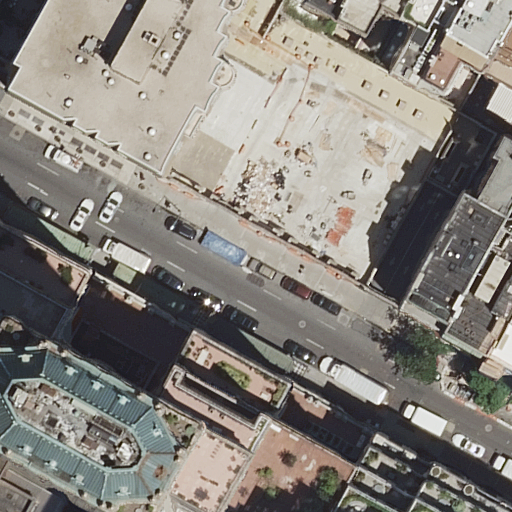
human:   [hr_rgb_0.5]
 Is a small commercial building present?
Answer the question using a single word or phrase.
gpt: no

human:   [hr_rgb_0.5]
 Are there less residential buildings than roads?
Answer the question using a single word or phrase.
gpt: no

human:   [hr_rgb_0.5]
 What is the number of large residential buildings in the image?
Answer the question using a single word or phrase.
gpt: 2

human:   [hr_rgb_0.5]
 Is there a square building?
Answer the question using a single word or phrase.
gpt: no

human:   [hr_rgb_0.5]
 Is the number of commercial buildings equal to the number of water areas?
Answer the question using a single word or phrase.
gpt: yes

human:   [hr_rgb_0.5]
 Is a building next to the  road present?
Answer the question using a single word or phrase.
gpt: yes

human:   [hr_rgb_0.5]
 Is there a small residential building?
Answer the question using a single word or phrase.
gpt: yes

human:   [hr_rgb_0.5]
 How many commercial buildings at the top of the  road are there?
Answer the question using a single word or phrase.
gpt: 0

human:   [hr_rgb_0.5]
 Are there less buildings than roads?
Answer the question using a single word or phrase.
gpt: no

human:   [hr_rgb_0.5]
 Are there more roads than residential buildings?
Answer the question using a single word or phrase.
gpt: no

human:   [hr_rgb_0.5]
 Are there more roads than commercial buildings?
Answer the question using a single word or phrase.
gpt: yes

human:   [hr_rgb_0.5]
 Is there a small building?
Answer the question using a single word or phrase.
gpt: yes

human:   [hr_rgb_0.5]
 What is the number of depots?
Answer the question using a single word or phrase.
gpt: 0

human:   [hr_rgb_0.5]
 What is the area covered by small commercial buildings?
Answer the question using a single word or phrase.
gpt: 0m2

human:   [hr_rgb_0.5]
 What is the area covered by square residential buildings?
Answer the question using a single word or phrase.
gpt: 0m2

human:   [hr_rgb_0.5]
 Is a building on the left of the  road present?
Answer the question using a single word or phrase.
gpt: yes

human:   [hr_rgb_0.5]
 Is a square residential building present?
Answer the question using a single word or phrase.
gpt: no

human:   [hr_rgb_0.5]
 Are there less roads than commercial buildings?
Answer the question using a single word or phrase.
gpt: no

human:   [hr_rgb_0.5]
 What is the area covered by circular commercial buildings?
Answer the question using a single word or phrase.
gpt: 0m2

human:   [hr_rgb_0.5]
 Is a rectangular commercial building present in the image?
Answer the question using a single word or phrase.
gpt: no

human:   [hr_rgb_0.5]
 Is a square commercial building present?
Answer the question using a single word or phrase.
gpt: no

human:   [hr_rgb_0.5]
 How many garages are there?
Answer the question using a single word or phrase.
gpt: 0

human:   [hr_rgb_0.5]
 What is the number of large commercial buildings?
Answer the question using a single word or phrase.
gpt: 0

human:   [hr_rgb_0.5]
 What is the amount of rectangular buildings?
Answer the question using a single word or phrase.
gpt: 6

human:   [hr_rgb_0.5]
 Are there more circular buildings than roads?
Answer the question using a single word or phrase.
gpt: no

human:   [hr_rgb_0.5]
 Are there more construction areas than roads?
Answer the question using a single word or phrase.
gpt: no

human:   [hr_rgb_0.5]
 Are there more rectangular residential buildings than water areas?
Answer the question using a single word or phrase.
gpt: yes

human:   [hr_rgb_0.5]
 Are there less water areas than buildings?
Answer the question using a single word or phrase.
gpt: yes

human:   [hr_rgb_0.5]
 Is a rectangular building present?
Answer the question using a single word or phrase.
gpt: yes

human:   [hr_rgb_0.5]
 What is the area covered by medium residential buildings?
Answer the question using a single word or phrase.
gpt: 1238m2

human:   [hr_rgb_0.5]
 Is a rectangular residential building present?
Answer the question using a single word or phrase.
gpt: yes

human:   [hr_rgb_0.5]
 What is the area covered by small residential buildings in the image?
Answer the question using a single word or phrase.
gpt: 194m2

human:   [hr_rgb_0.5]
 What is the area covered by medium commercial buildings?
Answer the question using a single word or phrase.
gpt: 0m2

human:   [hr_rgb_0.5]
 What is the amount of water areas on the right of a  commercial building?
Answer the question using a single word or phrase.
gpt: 0

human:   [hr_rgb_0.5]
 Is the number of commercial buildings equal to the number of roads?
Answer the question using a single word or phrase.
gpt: no

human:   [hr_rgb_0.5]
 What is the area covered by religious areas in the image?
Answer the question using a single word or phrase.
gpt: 0m2